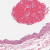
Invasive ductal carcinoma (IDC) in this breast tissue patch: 0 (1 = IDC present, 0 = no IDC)